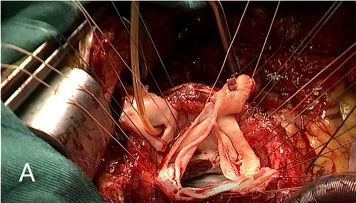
(A) Aortic root was cut 3 mm above annulus.
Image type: medical_photograph (other_medical_photograph)